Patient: sex M, age 66
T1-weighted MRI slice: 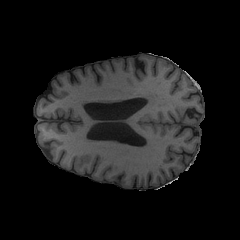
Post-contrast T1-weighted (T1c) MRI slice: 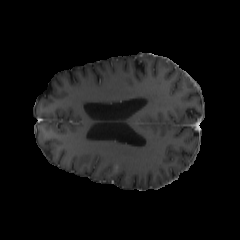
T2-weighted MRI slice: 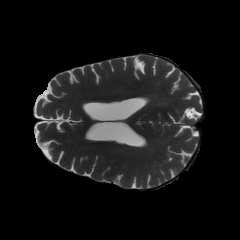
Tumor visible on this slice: yes
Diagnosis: Glioblastoma, IDH-wildtype
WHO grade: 4